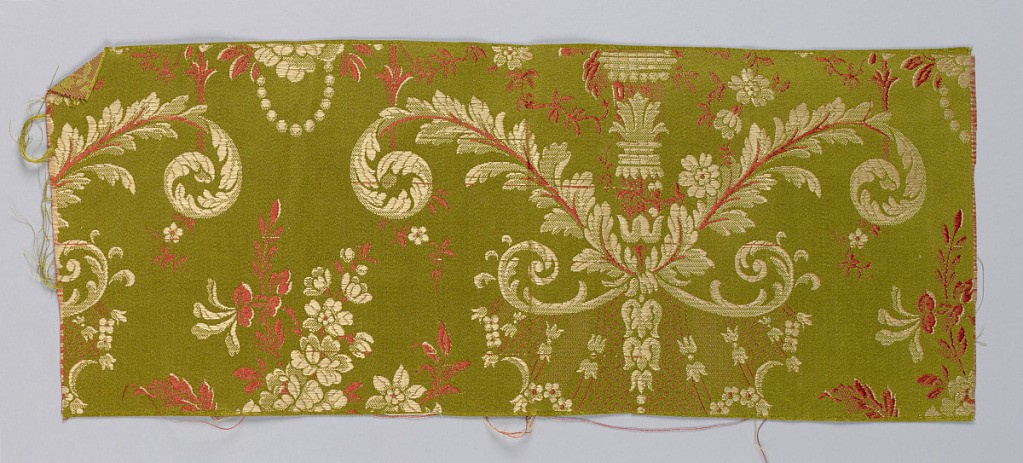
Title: Sample
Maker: Orinoka Mills, Philadelphia, Pennsylvania, USA
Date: ca. 1910
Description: Green/yellow warp and red and gold color wefts.